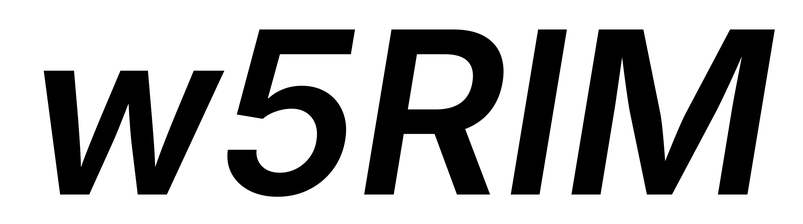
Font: Inter-Italic_SemiBold_Italic